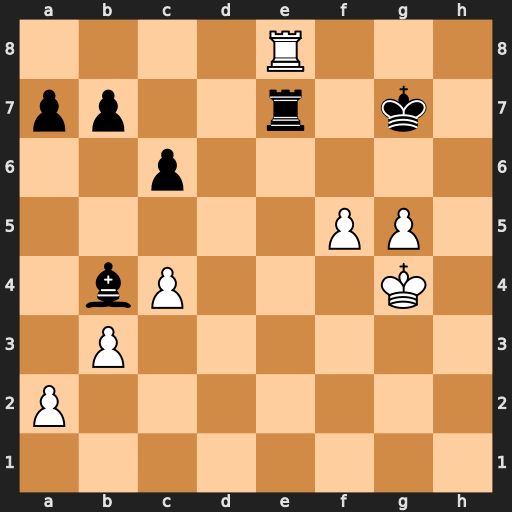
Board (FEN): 4R3/pp2r1k1/2p5/5PP1/1bP3K1/1P6/P7/8
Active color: w
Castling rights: -
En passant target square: -
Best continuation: f6+ Kf7 Rxe7+ Bxe7 fxe7